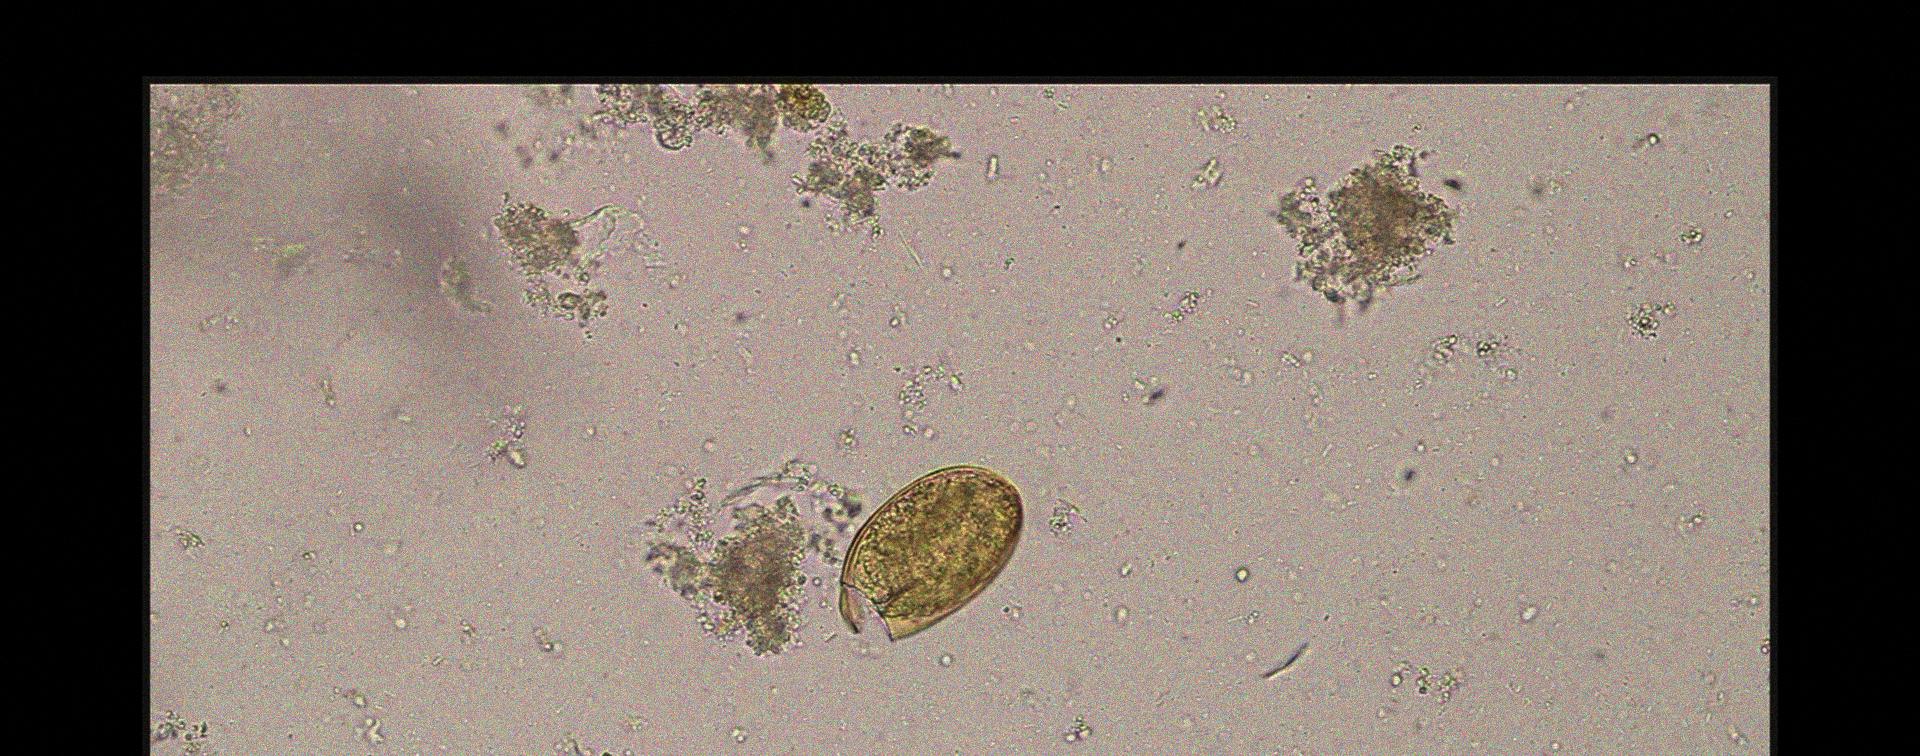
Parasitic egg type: Paragonimus spp